Field crop: maize
Growth stage: 2
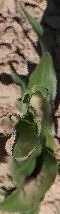
Species: maize